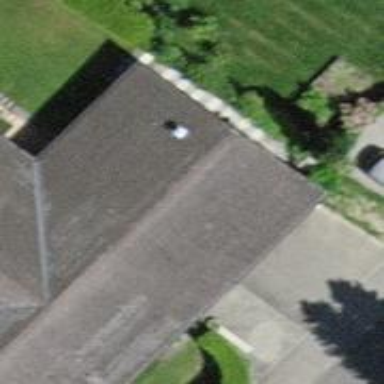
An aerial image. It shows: Garage.